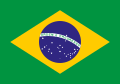
Flag of Brazil